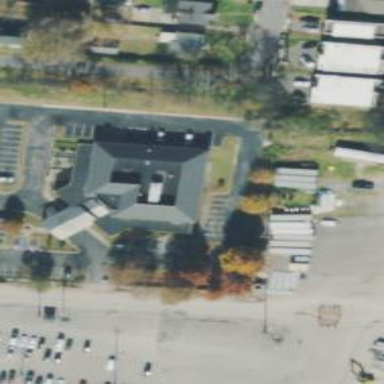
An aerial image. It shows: Community centre building.